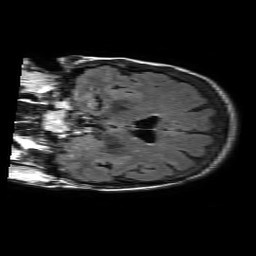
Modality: FLAIR
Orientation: coronal
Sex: female
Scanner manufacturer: philips
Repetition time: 11 s
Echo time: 0.125 s